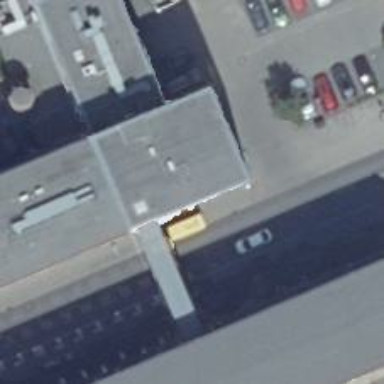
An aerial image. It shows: Footway under covered arcade.